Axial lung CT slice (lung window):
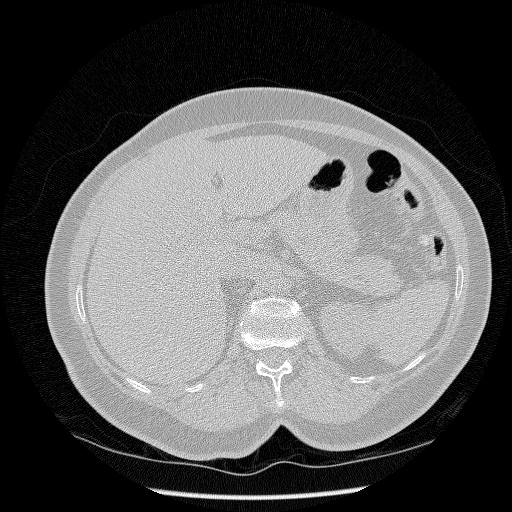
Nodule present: no